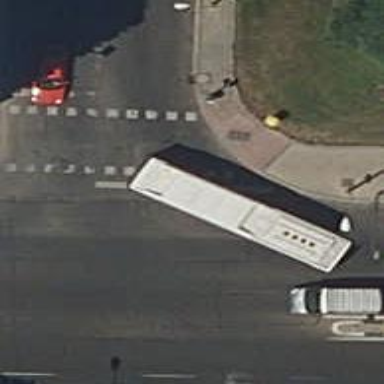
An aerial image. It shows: Kerb barrier.